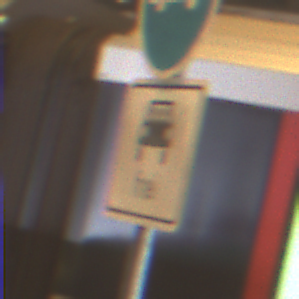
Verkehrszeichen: MehrfachbesetzePersonenkraftwagenFrei
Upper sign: Busssonderstreifen
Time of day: NotSpecified
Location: Indoor (Urban)
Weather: NotSpecified
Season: NotSpecified
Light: Artificial